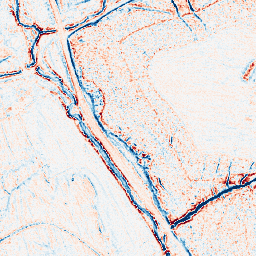
Category: edge_preserving
Decomposition family: anisotropic_diffusion
Decomposition parameters: iterations: 5
kappa: 10
gamma: 0.2
Upsampling method: nearest
Upsampling parameters: scale: 2
Upsampling scale: 2